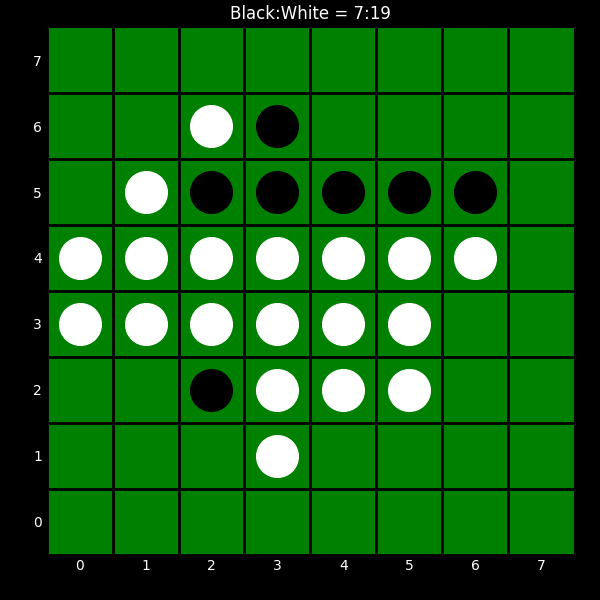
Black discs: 7
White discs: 19